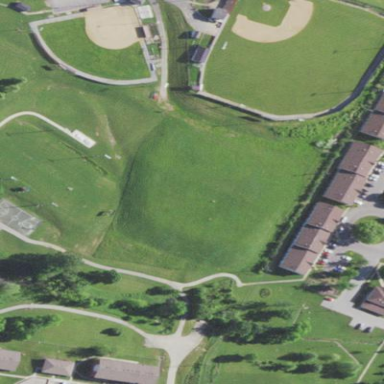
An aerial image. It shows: Baseball pitch for leisure land.